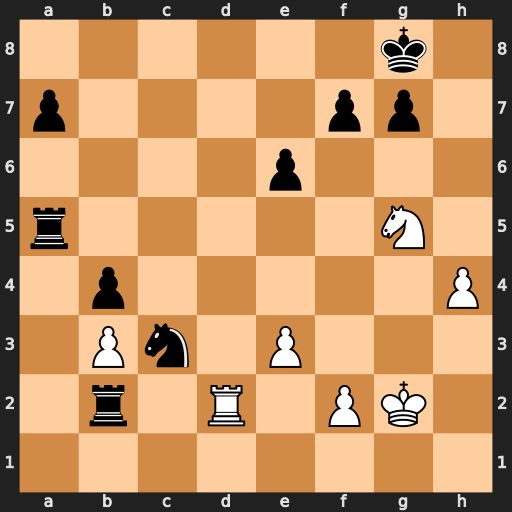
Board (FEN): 6k1/p4pp1/4p3/r5N1/1p5P/1Pn1P3/1r1R1PK1/8
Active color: w
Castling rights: -
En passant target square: -
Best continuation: Rd8#